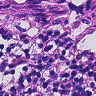
Metastatic tissue present: no